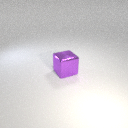
large purple metal cube